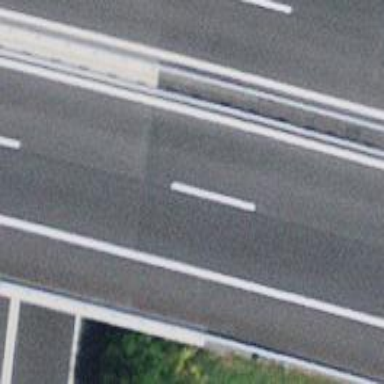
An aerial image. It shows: Motorway bridge.